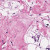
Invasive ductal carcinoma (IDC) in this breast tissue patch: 0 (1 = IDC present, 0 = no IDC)